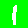
Digit: 1